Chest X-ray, PA view. Patient: 70 years old, sex M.
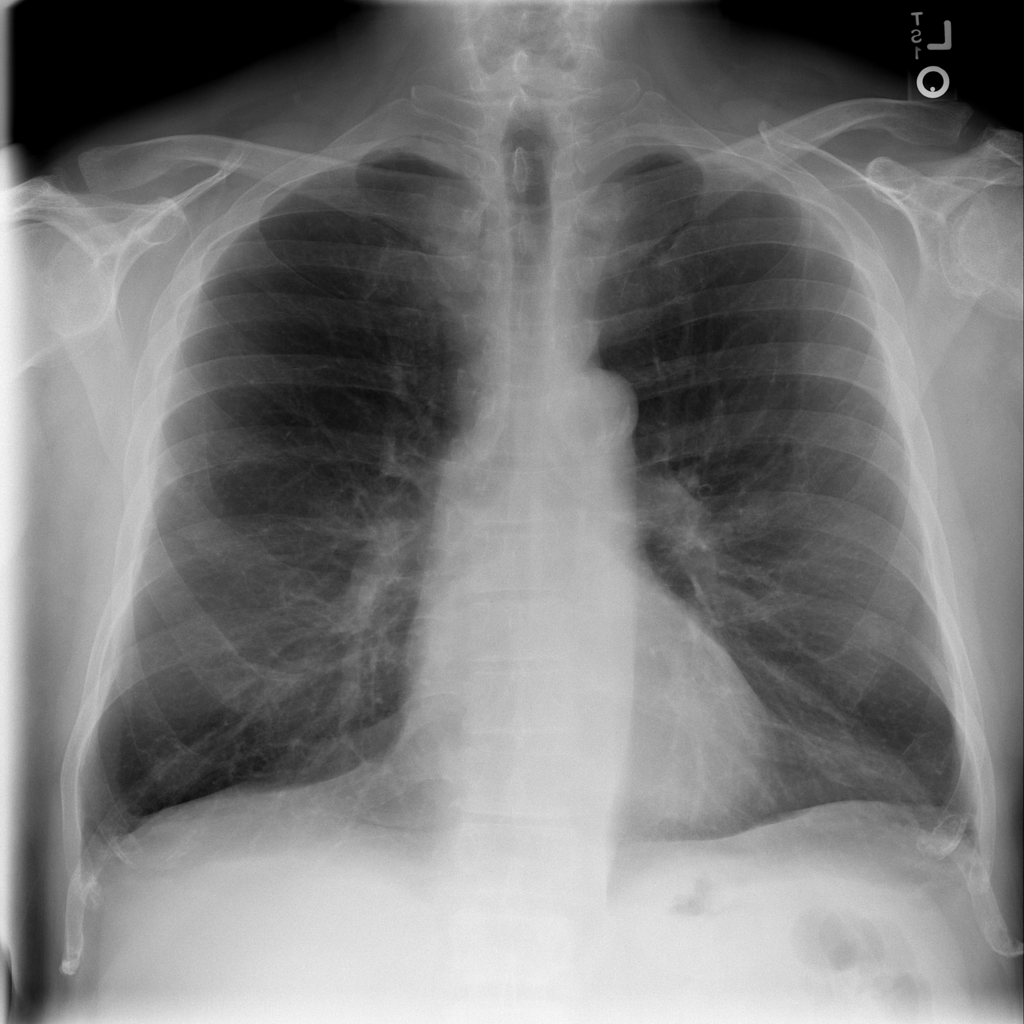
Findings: No Finding